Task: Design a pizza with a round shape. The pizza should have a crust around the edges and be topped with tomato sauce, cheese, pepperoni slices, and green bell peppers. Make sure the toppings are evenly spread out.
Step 51:
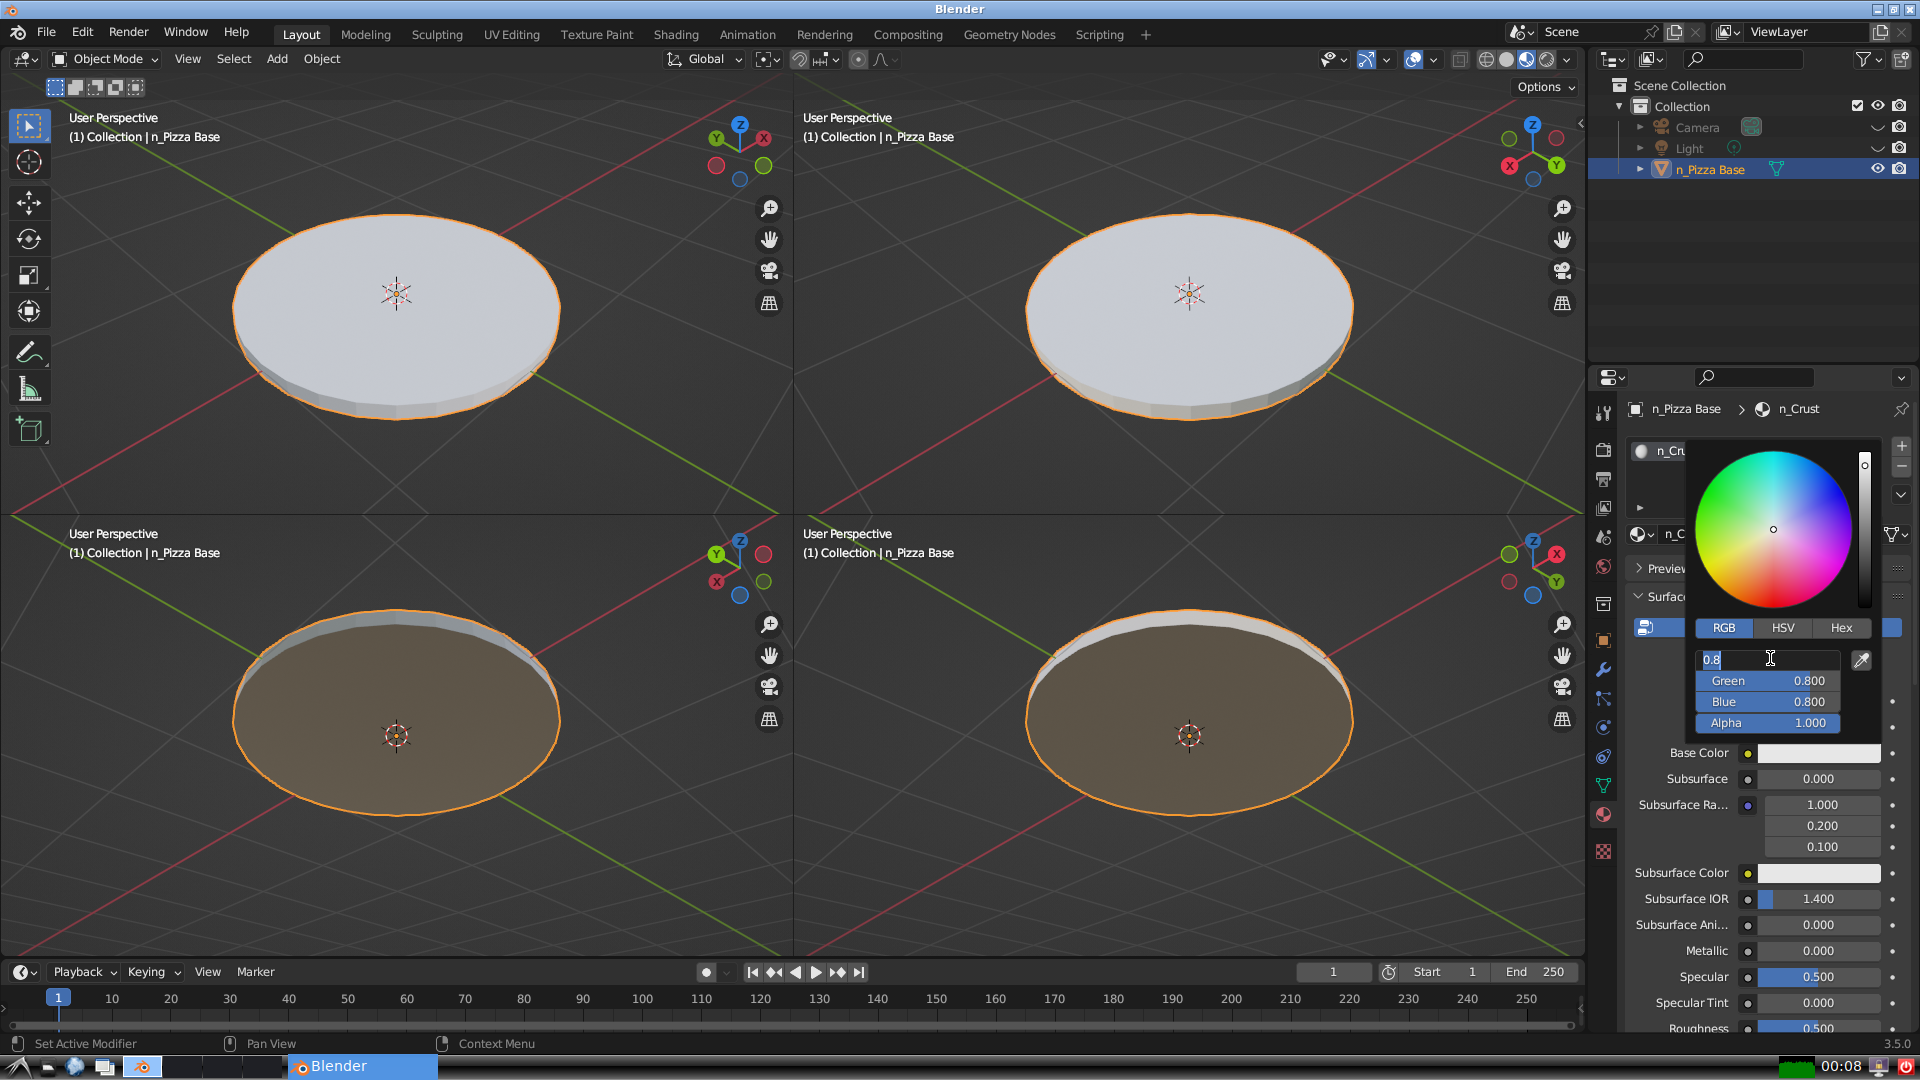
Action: input_text: 0.8